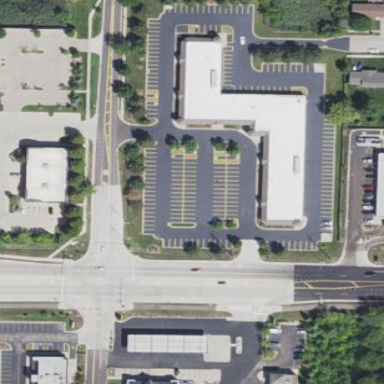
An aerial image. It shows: Parking area.